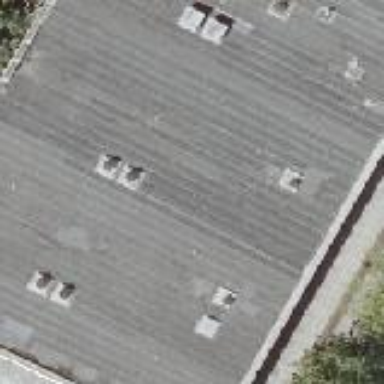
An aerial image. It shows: Building with flat roof.